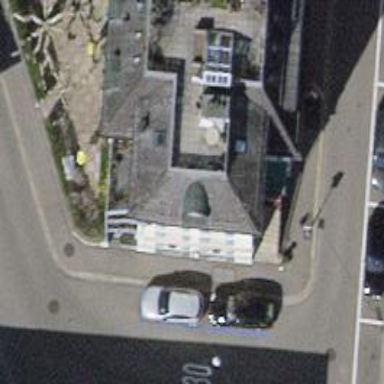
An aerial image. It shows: Restaurant.